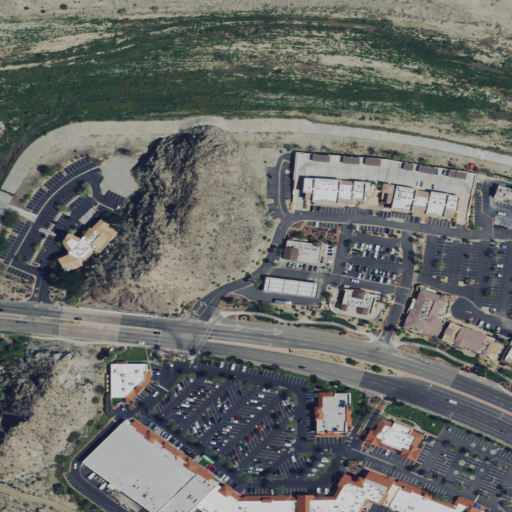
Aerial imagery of mountain in California named Point Happy containing high intensity development, medium intensity development, shrub, low intensity development, and open development